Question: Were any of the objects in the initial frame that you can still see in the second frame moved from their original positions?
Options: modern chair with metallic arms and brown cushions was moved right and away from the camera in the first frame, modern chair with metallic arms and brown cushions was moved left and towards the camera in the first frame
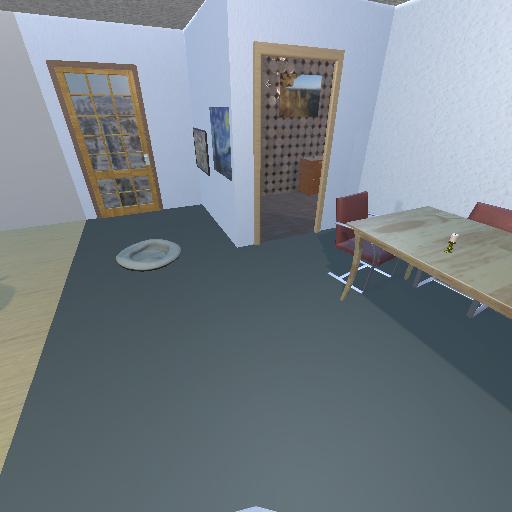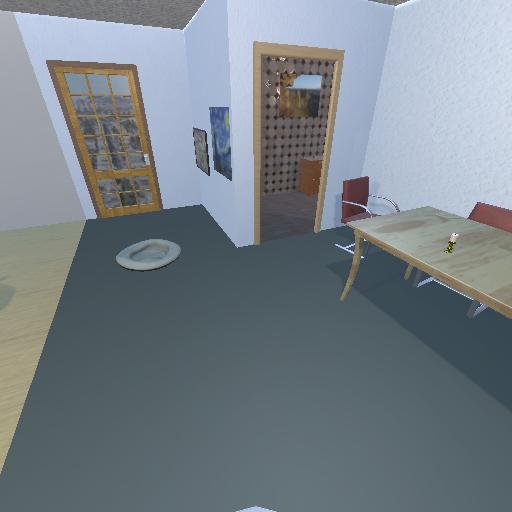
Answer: modern chair with metallic arms and brown cushions was moved right and away from the camera in the first frame